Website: walmart
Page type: billing-address
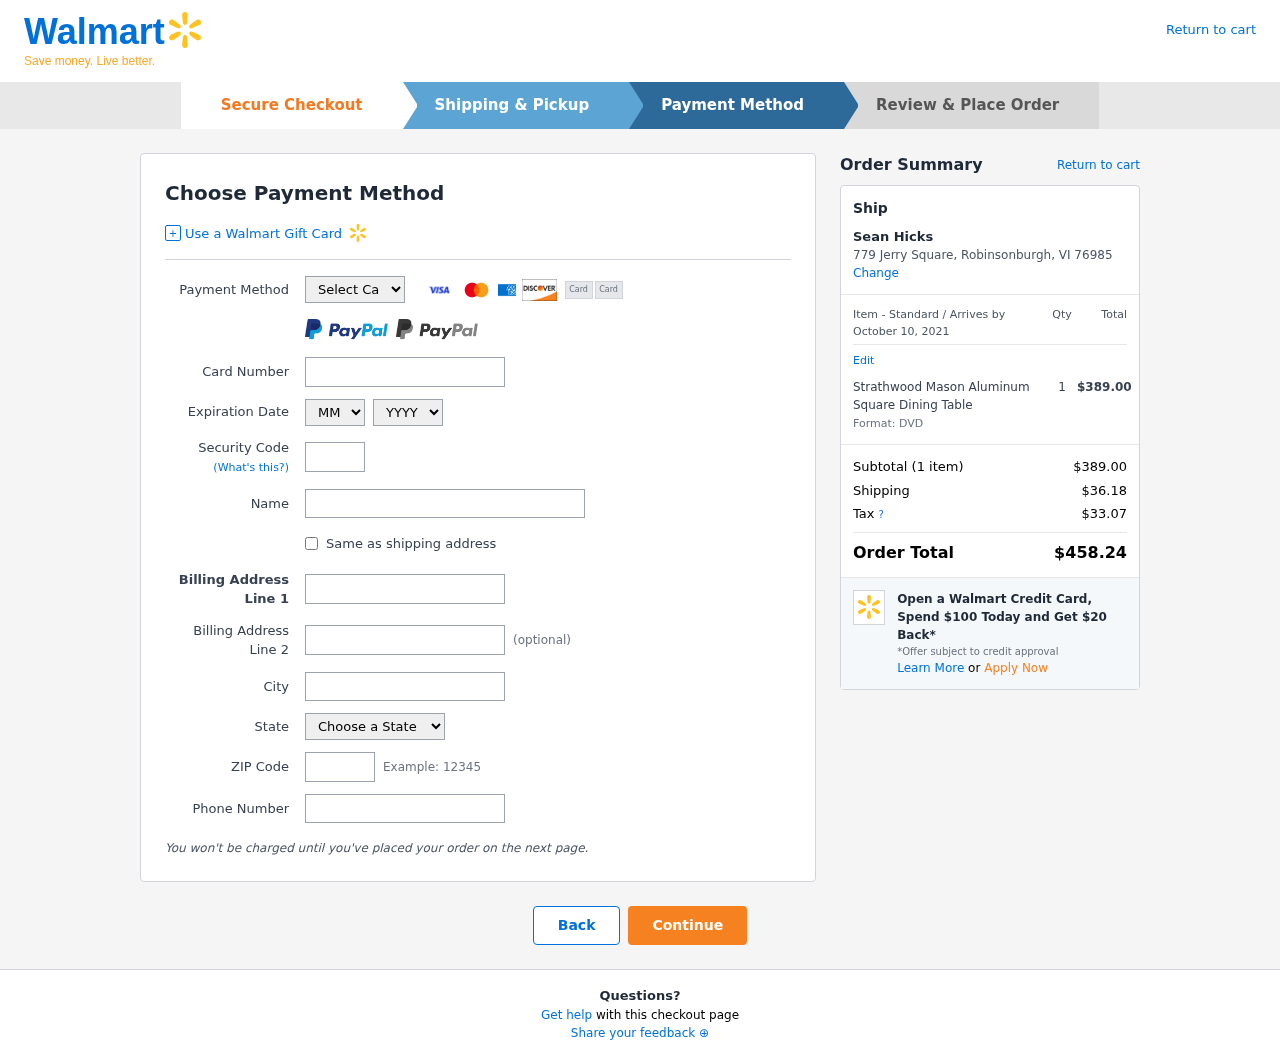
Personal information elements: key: PII_CARD_CVV
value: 339
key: PII_CARD_EXPIRY_MONTH
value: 03
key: PII_CARD_EXPIRY_YEAR
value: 30
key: PII_CARD_NUMBER
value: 4777 8695 6089 8836
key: PII_CARD_TYPE
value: Visa
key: PII_CITY
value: Robinsonburgh
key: PII_CITY_STATE_ZIP
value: Robinsonburgh, VI 76985
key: PII_FULLNAME
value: Sean Hicks
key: PII_PHONE
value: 9928732094
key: PII_POSTCODE
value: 76985
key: PII_STATE
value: VI
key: PII_STREET
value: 779 Jerry Square
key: PII_FULLNAME2
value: Sean Hicks
Product elements: key: PRODUCT1_NAME
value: Strathwood Mason Aluminum Square Dining Table
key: PRODUCT1_PRICE
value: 389
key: PRODUCT1_QUANTITY
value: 1
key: PRODUCT1_DESC
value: Format: DVD
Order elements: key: ORDER_DELIVERY_DATE
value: October 10, 2021
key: ORDER_NUM_ITEMS
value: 1
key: ORDER_SUBTOTAL
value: $389.00
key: ORDER_SHIPPING_COST
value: $36.18
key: ORDER_TAX
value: $33.07
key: ORDER_TOTAL
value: $458.24